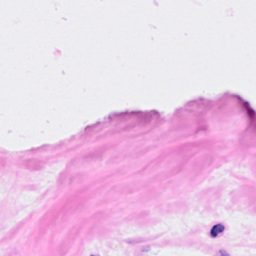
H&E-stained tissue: Breast